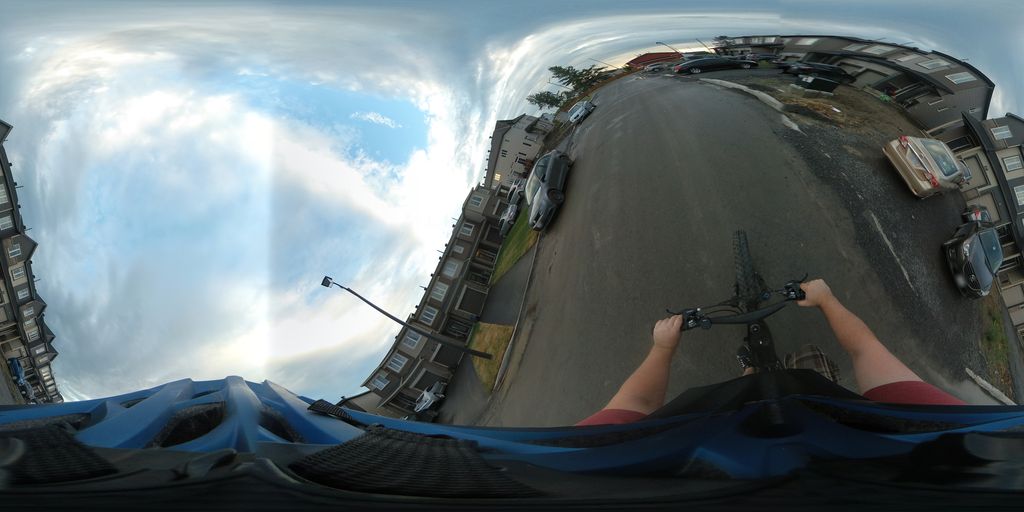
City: ottawa-gatineau